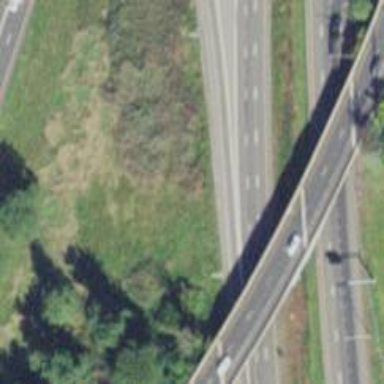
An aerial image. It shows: Motorway link.